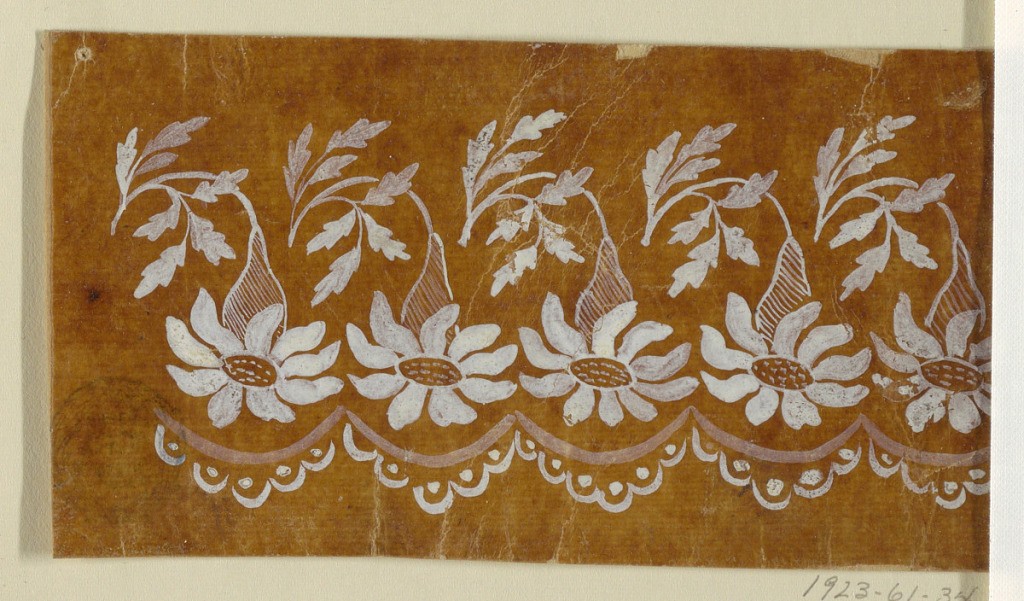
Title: Design for a Woven or Embroidered Horizontal Border, of the "Fabrique de St. Ruf"
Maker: Fabrique de Saint Ruf, Lyon, France
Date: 1805-1815
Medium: Brush and gouache on glazed tracing paper, laid down on paper
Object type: Drawing
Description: Big blossoms hang into scallops from boughs with leaves. Five repeats are shown.